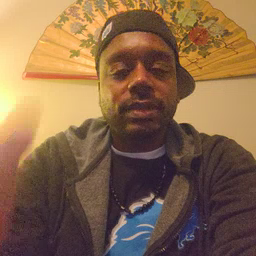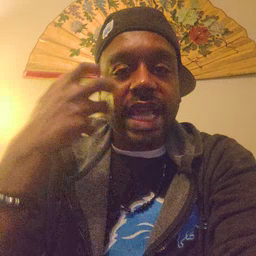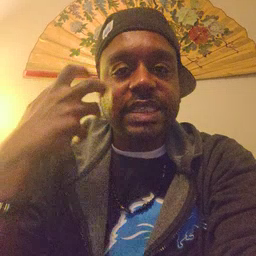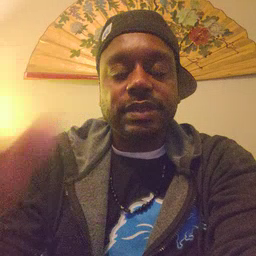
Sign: tiger